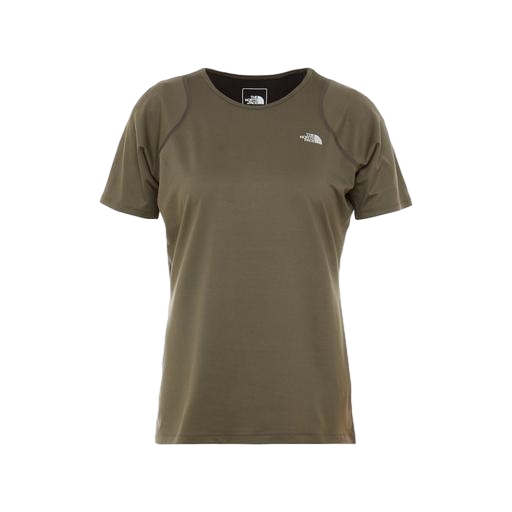
printed run clima t-shirt green, women's cool tee, mid t-shirt, white background